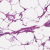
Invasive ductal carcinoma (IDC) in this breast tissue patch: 0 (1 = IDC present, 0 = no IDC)